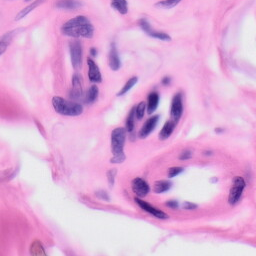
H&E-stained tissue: Skin